Field crop: maize
Growth stage: 1
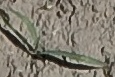
Species: sorghum